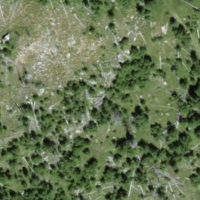
EUNIS habitat code: 43
Species observed at this site:
Pterostoma palpina